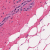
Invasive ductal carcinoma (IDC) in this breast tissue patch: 0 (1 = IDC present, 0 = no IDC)